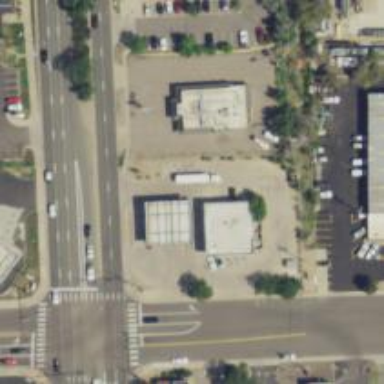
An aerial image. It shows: Convenience shop.